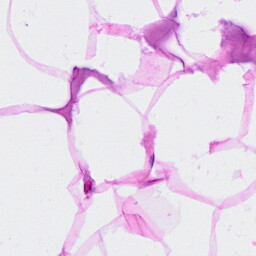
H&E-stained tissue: Breast